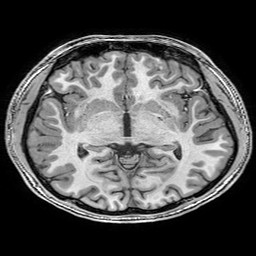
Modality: T1w
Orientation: coronal
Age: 19
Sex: male
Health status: healthy